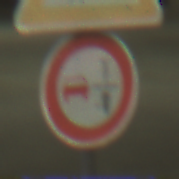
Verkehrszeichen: VerbotUeberholenEinspurigeFahrzeuge
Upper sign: DoppelkurveRechts
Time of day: NotSpecified
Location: Indoor (Special)
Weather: NotSpecified
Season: NotSpecified
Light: Artificial